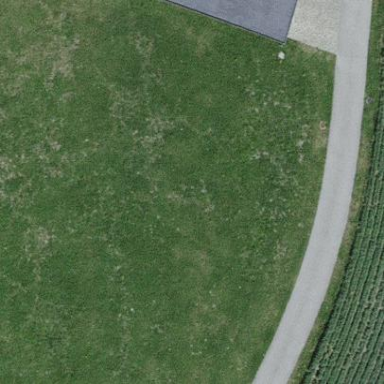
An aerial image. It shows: Beautiful meadow.